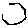
Label: hexagon